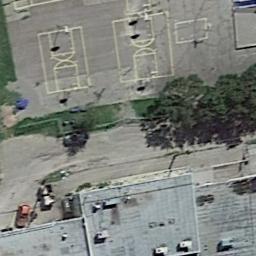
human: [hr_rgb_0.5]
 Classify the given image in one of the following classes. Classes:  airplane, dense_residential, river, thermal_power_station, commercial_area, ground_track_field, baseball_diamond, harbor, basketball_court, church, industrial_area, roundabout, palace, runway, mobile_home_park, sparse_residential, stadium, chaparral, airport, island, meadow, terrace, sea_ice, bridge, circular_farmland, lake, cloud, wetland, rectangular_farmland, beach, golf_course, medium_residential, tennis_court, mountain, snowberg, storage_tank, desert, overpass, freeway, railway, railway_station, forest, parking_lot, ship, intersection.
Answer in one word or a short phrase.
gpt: basketball_court